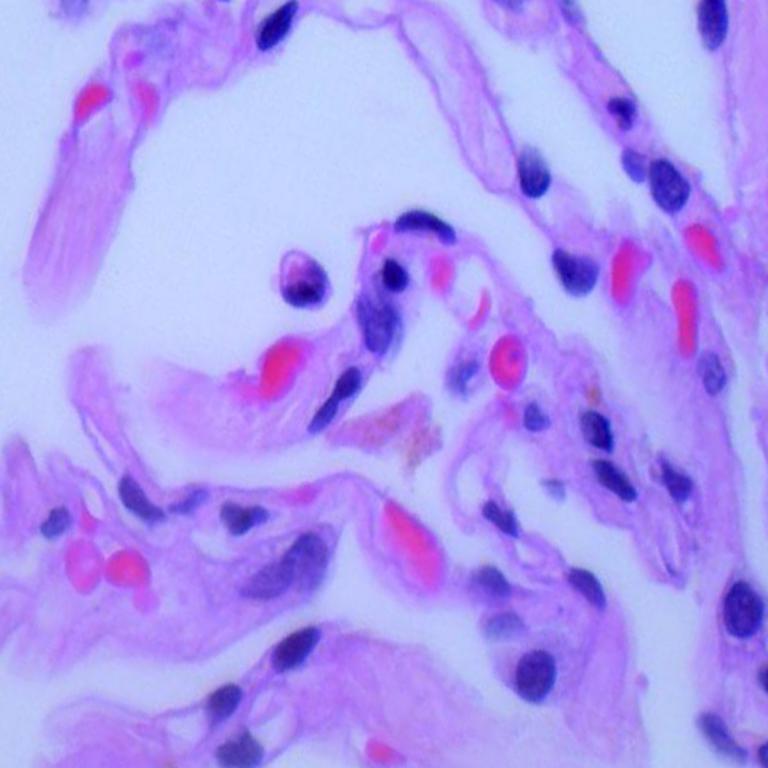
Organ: lung
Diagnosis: benign